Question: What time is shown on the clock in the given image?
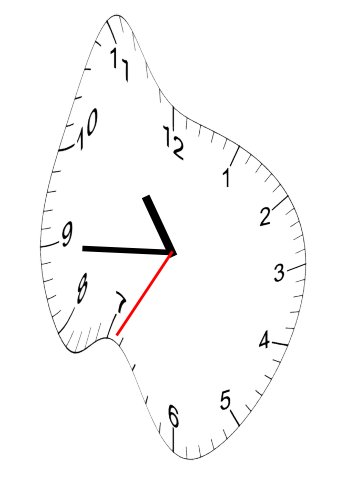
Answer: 10:44:35